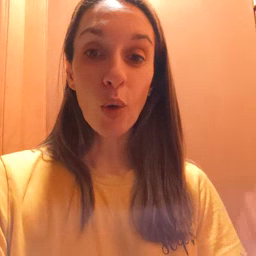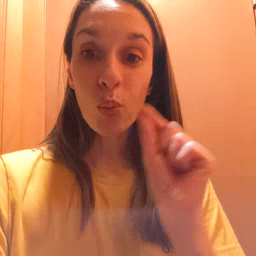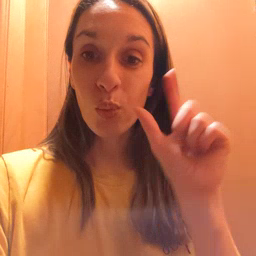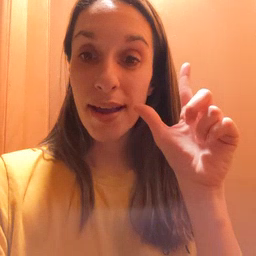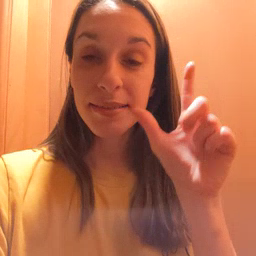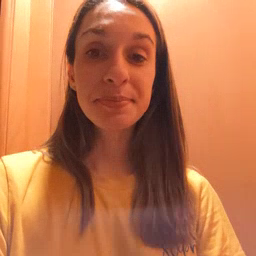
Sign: awake